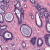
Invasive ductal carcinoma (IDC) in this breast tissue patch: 0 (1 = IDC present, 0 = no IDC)